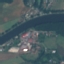
Land use / land cover: River